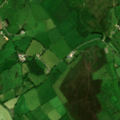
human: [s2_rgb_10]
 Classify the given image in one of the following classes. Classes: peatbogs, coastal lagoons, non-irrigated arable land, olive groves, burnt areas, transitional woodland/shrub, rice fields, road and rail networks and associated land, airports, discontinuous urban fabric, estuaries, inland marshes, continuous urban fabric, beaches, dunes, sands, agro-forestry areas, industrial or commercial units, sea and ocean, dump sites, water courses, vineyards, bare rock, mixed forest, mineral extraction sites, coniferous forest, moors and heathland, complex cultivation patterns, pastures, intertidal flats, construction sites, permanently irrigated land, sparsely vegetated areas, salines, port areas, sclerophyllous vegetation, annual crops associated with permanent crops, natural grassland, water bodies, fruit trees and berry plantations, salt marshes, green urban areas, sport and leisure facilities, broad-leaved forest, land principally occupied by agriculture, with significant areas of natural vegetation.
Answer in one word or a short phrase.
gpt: pastures, moors and heathland, transitional woodland/shrub